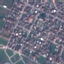
Land use / land cover class: Residential